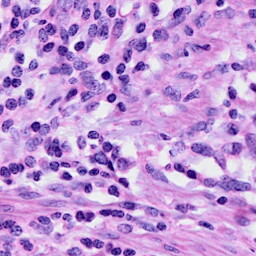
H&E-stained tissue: Cervix